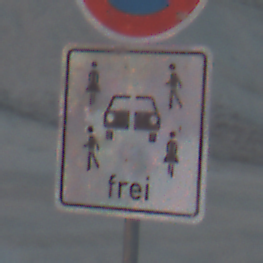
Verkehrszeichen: CarsharingfahrzeugeFrei
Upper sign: EingeschraenktesHalteverbot
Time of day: SunriseSunset
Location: Outdoor (Beach)
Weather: PartlyCloudy
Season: NotSpecified
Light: Natural